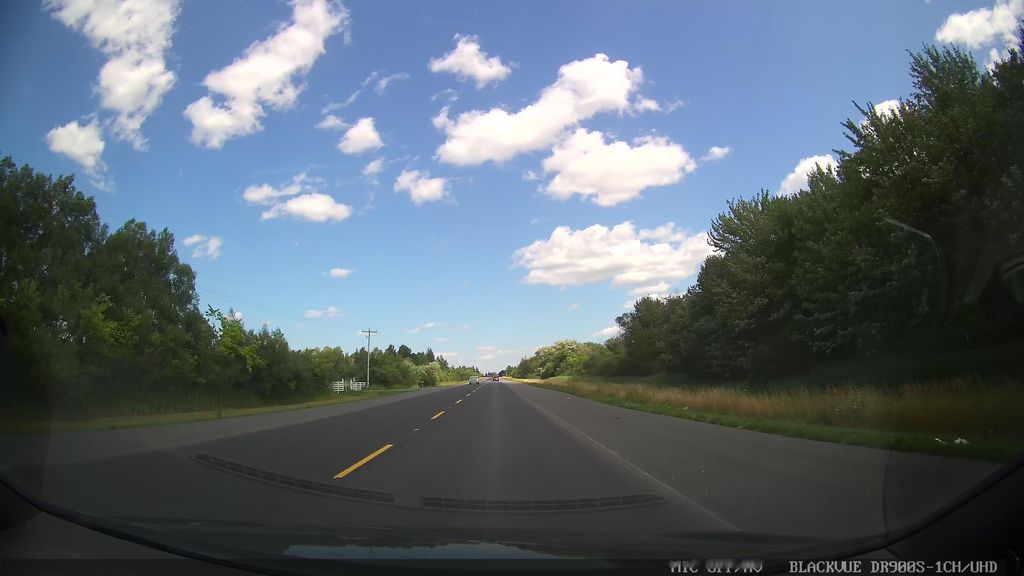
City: ottawa-gatineau